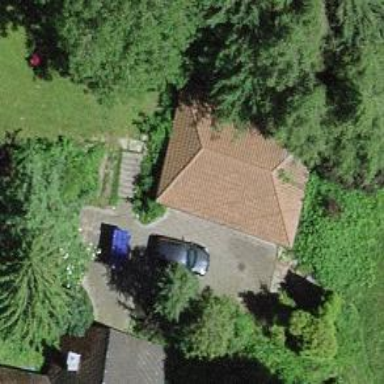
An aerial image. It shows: View of roof of building.